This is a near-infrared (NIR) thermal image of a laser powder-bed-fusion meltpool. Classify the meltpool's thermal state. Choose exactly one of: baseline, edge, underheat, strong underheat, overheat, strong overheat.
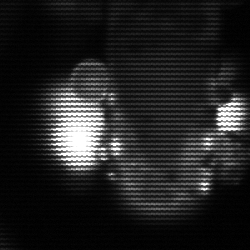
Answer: strong underheat